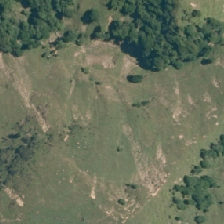
Land cover: low_producing_grassland